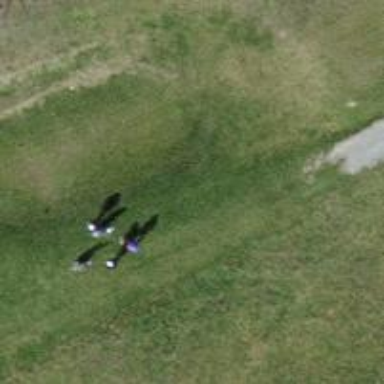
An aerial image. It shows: Grass area designated as golf tee.